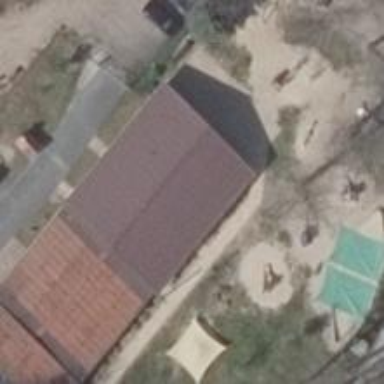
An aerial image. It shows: Kindergarten.